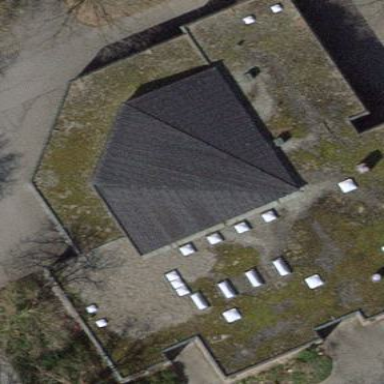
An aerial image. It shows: Religious building with flat roof used for religious services.